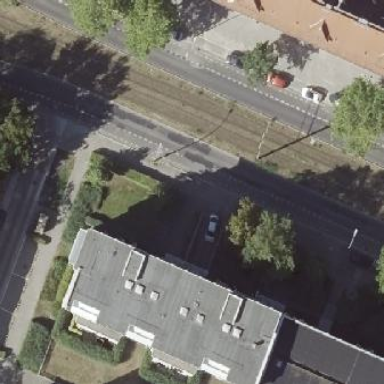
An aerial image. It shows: Apartment building with flat roof.